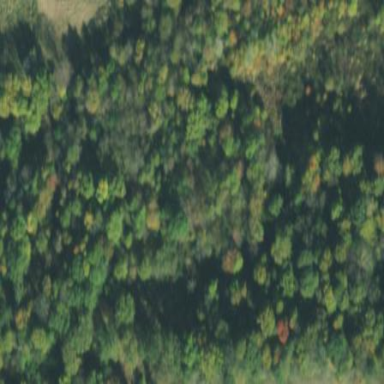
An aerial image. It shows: Serene woodland landscape.